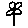
Label: flower